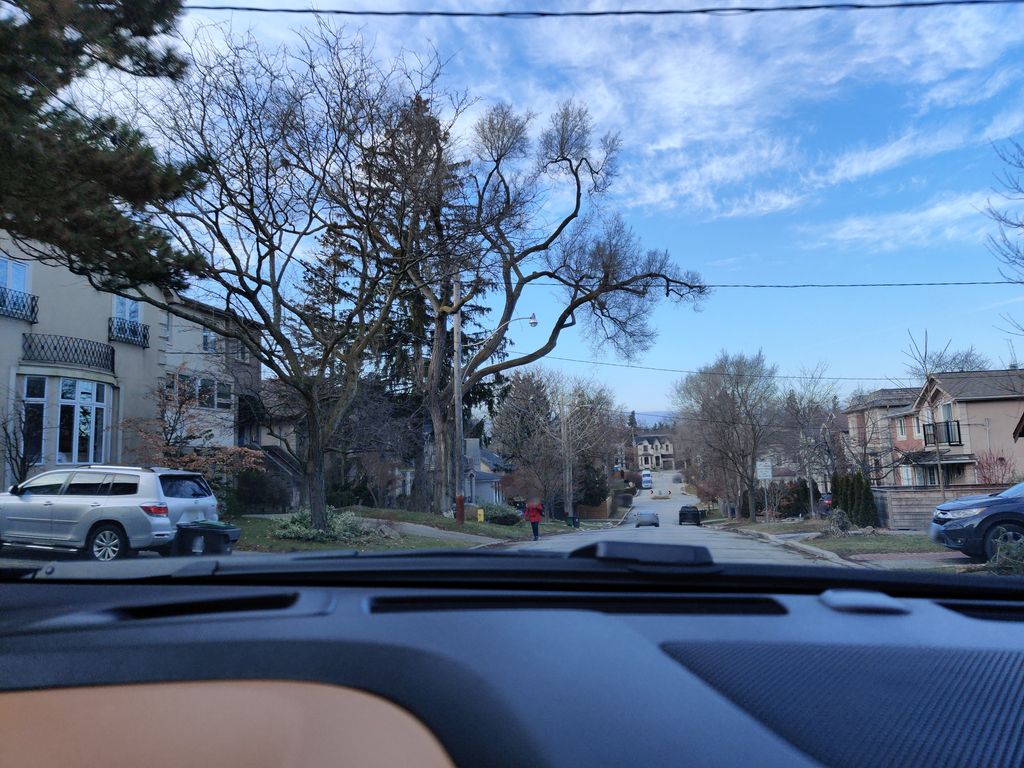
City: toronto